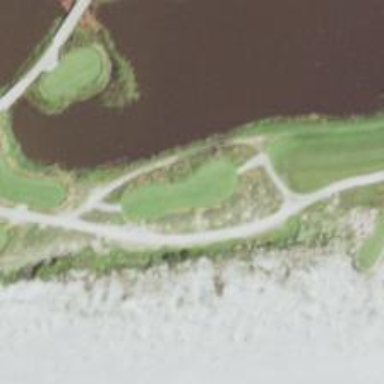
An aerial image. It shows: Path for both roads and golfers.